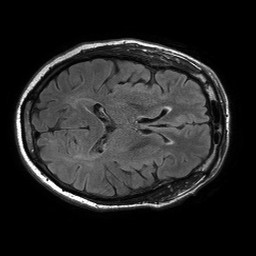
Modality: FLAIR
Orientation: axial
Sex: male
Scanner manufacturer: philips
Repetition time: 11 s
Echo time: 0.125 s